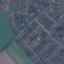
Land use / land cover class: Residential